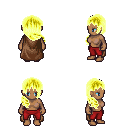
a pixel art fantasy rpg character, female body template, human, dark skin, brown cape, red pants, gold right-swept hairstyle, four views (front, back, left, right), 2x2 character sprite sheet, small pixel art, hard edges, no anti-aliasing